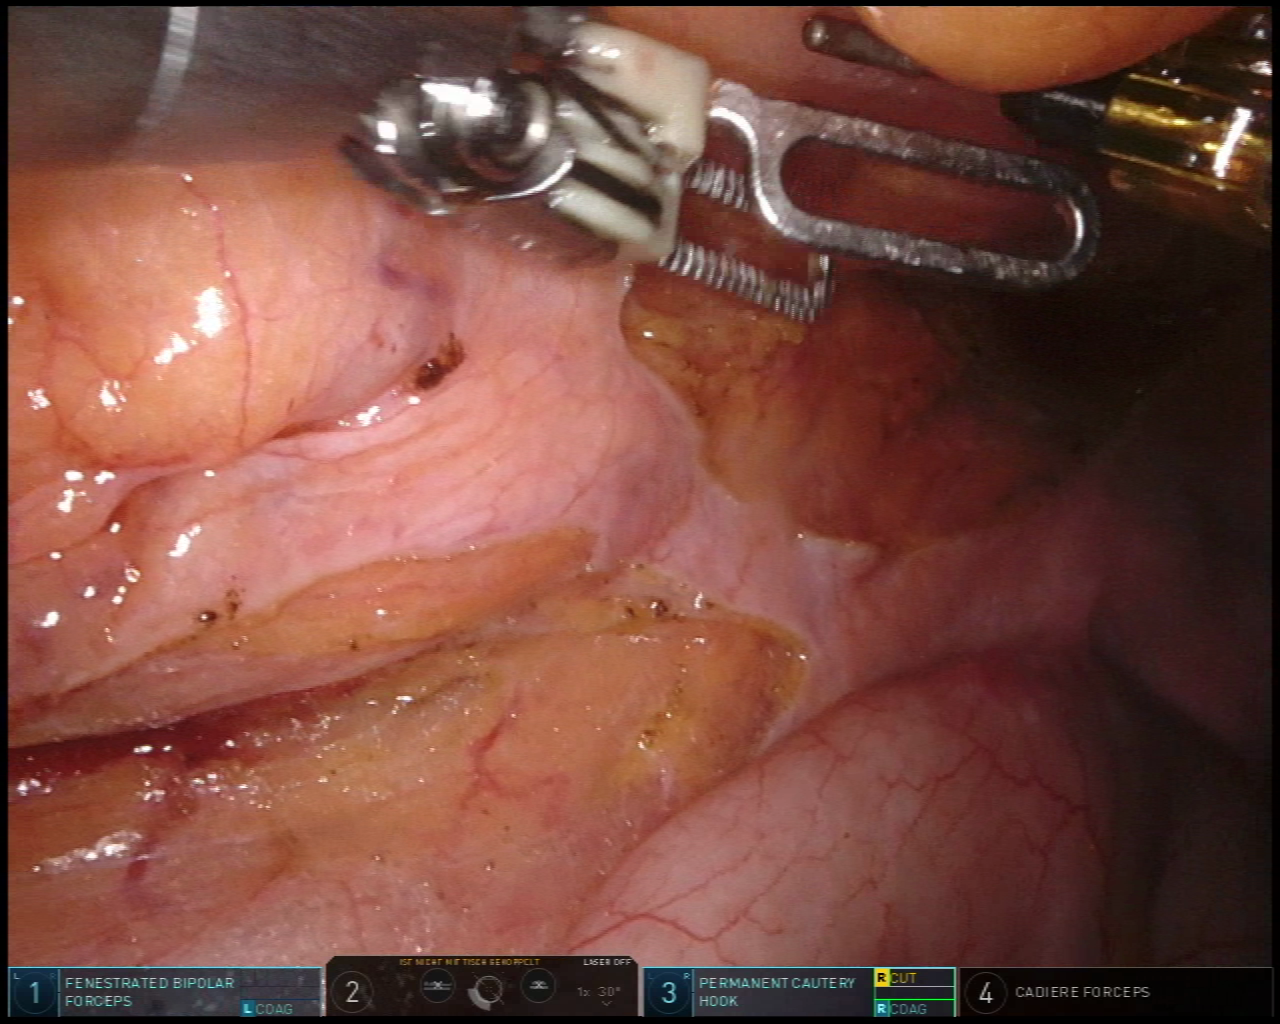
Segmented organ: small_intestine
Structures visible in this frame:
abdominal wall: yes
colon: no
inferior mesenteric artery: no
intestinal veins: no
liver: no
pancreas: no
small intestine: yes
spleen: no
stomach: no
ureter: no
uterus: no
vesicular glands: no